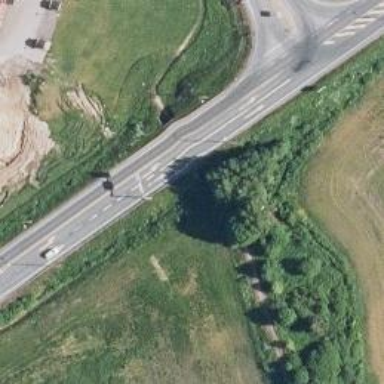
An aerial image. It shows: Trunk highway.